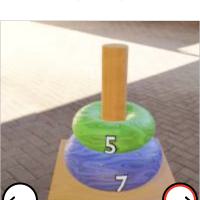
Task: sum
Answer: 12